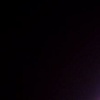
Label: space